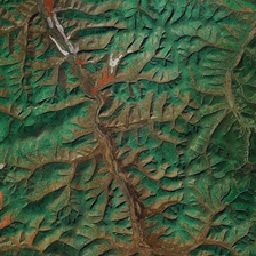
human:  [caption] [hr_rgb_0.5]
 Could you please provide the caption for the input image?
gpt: the mountains surrounded by mountains high and low.

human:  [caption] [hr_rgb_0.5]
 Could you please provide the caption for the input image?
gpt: High mountains surround it

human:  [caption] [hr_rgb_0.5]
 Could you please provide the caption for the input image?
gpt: Surrounded by mountains, high and low.

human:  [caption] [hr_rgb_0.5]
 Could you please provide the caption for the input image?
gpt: The mountain is surrounded by a high mountain.

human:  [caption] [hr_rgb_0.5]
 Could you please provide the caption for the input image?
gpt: The mountains surrounded by high mountains and low mountains.